Question: I have a Google Maps Circle drawn on v3 api. When the user has plotted there circle (or polygon if they choose), they can save the data to the server. If the user has picked a radial search, the Centre coordinates and the radius in feet is stored to the database. This means when the user reloads his search, it can pull through the circle again (like below).

I'm having 1 problem, however, which is when the user selects what search they would like to use. It loads the polygon fine, if they drew a polygon, and if it's a circle it pulls through the marker on the center. However what I need is a function in static maps to draw a circle.
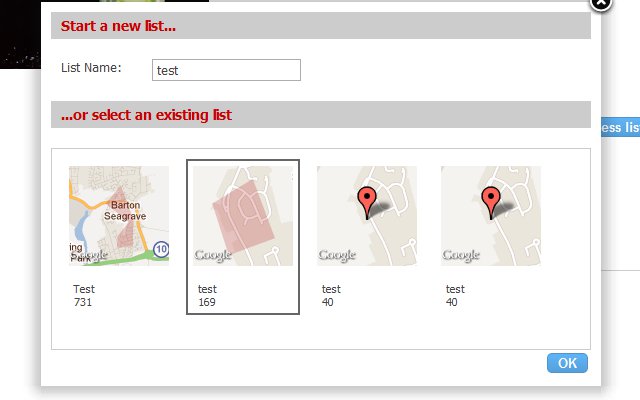
Answer: A bit late in the game, but nothing I found solved my issue (serverside php only, no javascript).
I ended up getting there in the end and have detailed my method here: <URL> and the short version is below.
This PHP function will return an encoded polyline string of lat/lng points in a circle around the specified point, and at the specified radius. The function requires Gabriel Svennerberg's PHP polyline encoding class available here (<URL>.
'''
function GMapCircle($Lat,$Lng,$Rad,$Detail=8){
$R = 6371;
$pi = pi();
$Lat = ($Lat * $pi) / 180;
$Lng = ($Lng * $pi) / 180;
$d = $Rad / $R;
$points = array();
$i = 0;
for($i = 0; $i <= 360; $i+=$Detail):
$brng = $i * $pi / 180;
$pLat = asin(sin($Lat)*cos($d) + cos($Lat)*sin($d)*cos($brng));
$pLng = (($Lng + atan2(sin($brng)*sin($d)*cos($Lat), cos($d)-sin($Lat)*sin($pLat))) * 180) / $pi;
$pLat = ($pLat * 180) /$pi;
$points[] = array($pLat,$pLng);
endfor;
require_once('PolylineEncoder.php');
$PolyEnc = new PolylineEncoder($points);
$EncString = $PolyEnc->dpEncode();
return $EncString['Points'];
}
'''
You can now the use the above function to create a static map.
'''
/* set some options */
$MapLat = '-42.88188'; // latitude for map and circle center
$MapLng = '147.32427'; // longitude as above
$MapRadius = 100; // the radius of our circle (in Kilometres)
$MapFill = 'E85F0E'; // fill colour of our circle
$MapBorder = '91A93A'; // border colour of our circle
$MapWidth = 640; // map image width (max 640px)
$MapHeight = 480; // map image height (max 640px)
/* create our encoded polyline string */
$EncString = GMapCircle($MapLat,$MapLng, $MapRadius);
/* put together the static map URL */
$MapAPI = 'http://maps.google.com.au/maps/api/staticmap?';
$MapURL = $MapAPI.'center='.$MapLat.','.$MapLng.'&size='.$MapWidth.'x'.$MapHeight.'&maptype=roadmap&path=fillcolor:0x'.$MapFill.'33%7Ccolor:0x'.$MapBorder.'00%7Cenc:'.$EncString.'&sensor=false';
/* output an image tag with our map as the source */
echo '<img src="'.$MapURL.'" />'
'''